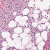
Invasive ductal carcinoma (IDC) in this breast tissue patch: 1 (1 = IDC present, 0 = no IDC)